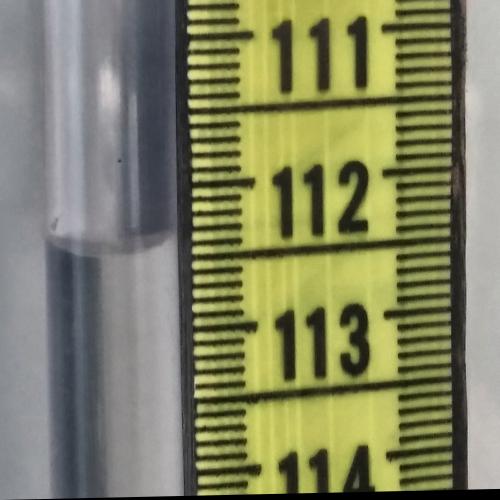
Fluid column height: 112.4 cm